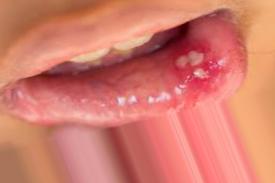
Condition: Mouth Ulcer